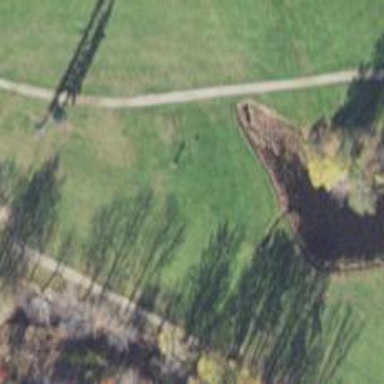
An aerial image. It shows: View of golf hole.